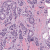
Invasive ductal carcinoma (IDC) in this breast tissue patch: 1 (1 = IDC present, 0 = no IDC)